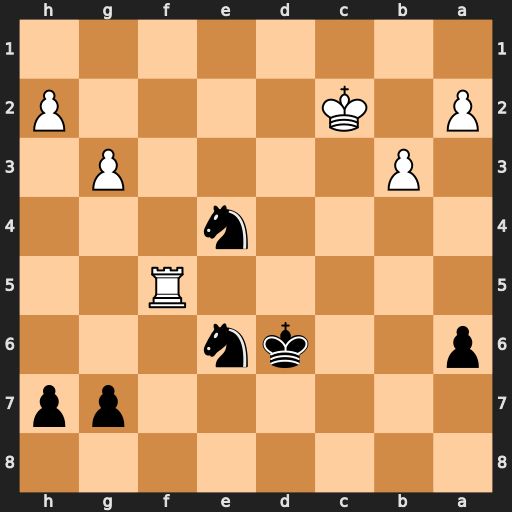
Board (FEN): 8/6pp/p2kn3/5R2/4n3/1P4P1/P1K4P/8
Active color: b
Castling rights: -
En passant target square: -
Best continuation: Nd4+ Kd3 Nxf5